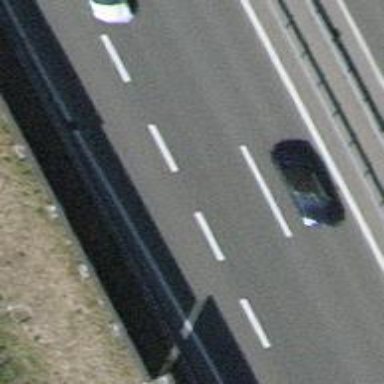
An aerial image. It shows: Asphalt motorway.